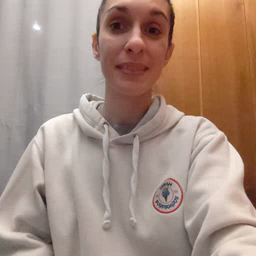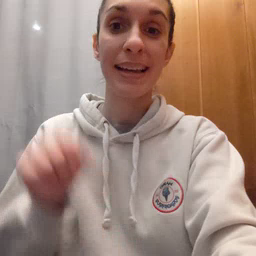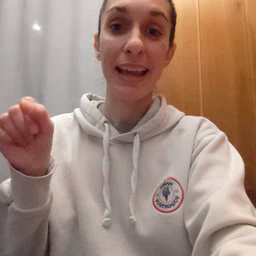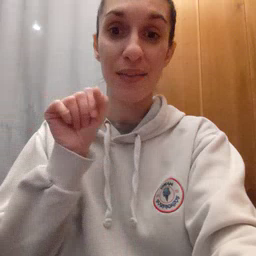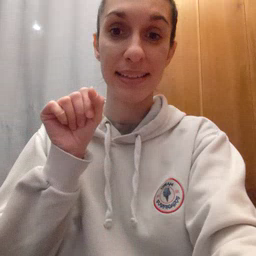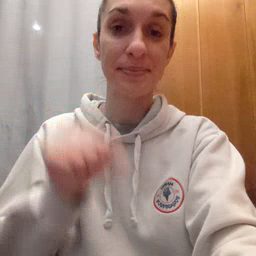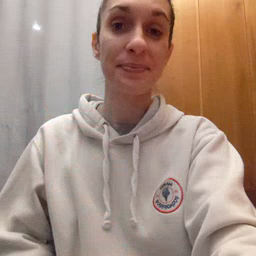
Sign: carrot